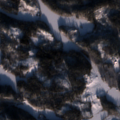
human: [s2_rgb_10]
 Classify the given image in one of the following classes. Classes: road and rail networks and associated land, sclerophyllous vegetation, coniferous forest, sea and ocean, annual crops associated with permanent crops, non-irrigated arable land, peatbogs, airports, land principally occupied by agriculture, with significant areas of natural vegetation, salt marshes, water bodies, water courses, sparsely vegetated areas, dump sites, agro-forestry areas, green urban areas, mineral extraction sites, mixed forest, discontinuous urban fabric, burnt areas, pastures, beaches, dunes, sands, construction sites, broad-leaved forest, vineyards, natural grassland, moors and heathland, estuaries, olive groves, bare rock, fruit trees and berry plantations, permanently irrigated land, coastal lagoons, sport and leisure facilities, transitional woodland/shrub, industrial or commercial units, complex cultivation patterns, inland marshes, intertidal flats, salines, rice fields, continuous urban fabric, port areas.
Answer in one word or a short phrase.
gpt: coniferous forest, mixed forest, transitional woodland/shrub, water bodies